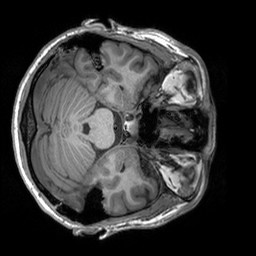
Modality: T1w
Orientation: axial
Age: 27
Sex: male
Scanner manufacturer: siemens
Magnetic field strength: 3 T
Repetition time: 2.3 s
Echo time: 0.00303 s